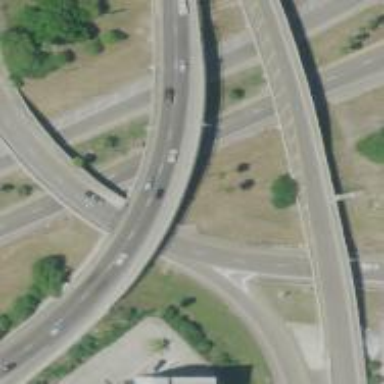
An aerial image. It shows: Motorway link.